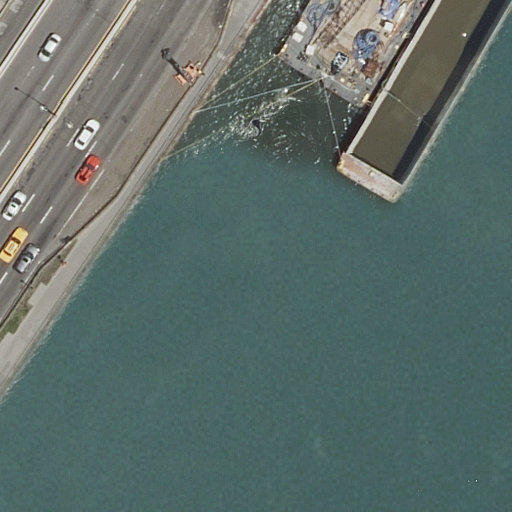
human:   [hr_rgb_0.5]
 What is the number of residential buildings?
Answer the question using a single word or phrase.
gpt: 0

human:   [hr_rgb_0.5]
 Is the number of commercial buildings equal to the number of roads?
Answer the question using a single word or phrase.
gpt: no

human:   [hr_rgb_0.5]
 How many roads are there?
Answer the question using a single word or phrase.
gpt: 4

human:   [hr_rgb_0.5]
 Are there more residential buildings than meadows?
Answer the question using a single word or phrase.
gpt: no

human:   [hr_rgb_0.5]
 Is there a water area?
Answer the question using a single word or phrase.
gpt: yes

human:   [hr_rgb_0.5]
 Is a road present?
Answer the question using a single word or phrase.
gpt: yes

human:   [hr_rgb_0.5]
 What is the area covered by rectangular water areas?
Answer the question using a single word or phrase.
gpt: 8397m2

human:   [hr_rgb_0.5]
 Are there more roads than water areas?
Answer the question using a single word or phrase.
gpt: yes

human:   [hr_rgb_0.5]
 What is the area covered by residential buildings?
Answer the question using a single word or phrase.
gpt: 0m2

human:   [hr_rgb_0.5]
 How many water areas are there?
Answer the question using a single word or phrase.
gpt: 1

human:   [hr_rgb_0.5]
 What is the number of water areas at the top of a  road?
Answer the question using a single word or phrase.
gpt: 0

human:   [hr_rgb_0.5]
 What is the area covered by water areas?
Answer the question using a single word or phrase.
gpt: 8397m2

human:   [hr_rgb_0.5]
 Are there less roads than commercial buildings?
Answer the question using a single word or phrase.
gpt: no

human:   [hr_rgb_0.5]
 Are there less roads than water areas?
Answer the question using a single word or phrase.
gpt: no

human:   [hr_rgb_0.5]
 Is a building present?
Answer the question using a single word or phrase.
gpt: no

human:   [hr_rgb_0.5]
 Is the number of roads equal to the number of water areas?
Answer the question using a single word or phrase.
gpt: no

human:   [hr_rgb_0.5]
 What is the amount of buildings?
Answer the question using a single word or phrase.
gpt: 0

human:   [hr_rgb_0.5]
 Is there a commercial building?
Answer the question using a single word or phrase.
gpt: no

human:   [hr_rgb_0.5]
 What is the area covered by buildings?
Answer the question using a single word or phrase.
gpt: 0m2

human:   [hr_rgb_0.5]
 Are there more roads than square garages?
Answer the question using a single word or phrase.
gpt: yes

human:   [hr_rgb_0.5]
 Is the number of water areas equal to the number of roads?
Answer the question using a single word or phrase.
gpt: no

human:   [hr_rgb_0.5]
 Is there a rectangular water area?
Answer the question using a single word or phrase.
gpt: yes

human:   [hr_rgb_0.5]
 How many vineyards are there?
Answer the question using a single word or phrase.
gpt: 0

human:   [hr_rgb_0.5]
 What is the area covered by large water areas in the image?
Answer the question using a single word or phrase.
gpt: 8397m2

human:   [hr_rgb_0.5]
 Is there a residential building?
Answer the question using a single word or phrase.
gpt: no

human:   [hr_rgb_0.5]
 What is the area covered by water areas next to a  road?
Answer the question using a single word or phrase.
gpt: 8397m2

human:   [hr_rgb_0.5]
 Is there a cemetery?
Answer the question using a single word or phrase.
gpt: no

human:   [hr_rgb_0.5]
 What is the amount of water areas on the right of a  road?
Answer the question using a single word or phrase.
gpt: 0

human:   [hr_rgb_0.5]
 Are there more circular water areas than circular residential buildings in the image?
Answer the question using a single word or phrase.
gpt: no

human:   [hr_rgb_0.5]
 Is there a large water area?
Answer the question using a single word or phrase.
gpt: yes

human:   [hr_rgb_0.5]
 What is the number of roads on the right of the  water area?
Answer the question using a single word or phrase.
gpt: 0

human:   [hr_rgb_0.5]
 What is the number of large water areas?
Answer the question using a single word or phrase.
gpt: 1

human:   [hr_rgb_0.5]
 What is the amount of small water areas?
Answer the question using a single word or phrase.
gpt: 0

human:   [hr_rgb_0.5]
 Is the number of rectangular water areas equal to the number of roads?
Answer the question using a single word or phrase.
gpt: no

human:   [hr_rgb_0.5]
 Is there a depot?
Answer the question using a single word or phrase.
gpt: no

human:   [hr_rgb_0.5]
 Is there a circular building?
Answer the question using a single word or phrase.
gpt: no

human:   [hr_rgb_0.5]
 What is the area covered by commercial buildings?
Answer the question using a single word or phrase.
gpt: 0m2

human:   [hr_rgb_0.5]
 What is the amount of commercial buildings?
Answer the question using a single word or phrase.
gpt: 0

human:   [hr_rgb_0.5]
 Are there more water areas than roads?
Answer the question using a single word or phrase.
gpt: no

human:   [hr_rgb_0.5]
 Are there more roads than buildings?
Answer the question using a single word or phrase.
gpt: yes

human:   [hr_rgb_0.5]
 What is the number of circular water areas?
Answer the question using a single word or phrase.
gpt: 0

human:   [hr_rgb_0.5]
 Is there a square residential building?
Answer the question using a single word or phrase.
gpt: no

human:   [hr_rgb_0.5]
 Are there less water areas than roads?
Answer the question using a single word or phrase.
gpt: yes

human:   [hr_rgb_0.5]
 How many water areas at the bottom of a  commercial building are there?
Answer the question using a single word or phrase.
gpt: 0

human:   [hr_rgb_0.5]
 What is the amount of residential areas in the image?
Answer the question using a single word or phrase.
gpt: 0

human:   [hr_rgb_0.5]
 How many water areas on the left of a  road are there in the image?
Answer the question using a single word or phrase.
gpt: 0

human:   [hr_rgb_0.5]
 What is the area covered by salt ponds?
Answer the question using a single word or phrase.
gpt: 0m2

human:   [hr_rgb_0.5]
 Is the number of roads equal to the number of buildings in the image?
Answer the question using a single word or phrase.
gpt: no

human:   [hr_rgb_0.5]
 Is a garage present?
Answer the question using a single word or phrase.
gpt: no

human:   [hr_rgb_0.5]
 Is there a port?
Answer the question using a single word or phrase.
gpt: no

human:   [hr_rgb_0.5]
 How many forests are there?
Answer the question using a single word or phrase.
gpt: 0

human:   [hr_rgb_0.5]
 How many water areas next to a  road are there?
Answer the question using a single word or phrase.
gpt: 1

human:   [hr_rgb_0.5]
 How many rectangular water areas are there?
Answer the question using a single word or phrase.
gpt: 1

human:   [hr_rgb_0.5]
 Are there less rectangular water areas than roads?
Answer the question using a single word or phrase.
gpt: yes

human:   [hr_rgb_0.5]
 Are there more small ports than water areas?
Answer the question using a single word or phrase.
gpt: no

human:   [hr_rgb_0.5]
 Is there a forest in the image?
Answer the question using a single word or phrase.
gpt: no

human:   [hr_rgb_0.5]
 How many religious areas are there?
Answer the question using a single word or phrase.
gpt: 0

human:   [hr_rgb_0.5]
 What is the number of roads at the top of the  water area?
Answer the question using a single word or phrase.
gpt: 2

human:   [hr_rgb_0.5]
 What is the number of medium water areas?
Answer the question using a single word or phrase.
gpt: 0

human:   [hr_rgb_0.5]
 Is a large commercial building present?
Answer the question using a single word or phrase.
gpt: no

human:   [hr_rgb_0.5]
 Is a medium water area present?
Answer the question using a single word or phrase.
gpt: no

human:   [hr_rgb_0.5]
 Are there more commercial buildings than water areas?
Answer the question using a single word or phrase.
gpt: no

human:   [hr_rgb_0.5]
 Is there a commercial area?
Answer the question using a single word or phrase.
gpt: no

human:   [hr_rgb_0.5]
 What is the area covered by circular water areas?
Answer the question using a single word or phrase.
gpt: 0m2